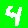
Digit: 4